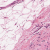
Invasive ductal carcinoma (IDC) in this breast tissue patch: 0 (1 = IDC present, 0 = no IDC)